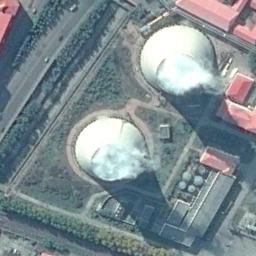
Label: thermal_power_station